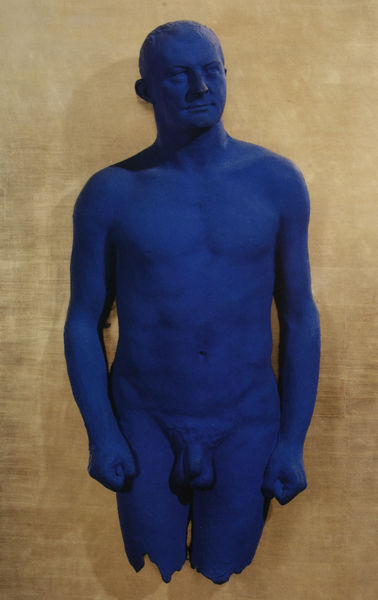
Titel: Portrait-relief d'Arman, Porträtrelief von Arman
Künstler: Yves Klein
Institution: Privatsammlung
Schlagwörter: akt, blau, körper, mann, nackt, schatten, brust, nase, ohr, blick, beige, arme, gesicht, stein, hals, hände, skulptur, beine, klein, monochrom, glatze, geschlecht, foto, penis, schweben, torso, faust, fäuste, beinlos, amputiert, genitalien, blauer mann, orhen, yves, yves klein